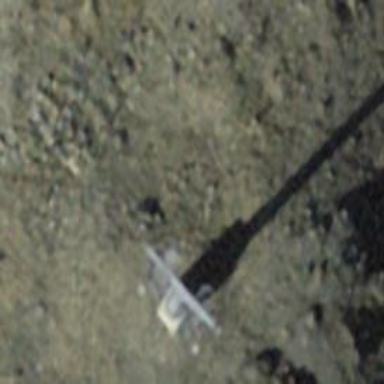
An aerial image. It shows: Pylon used for aerialway.